Aerial crown-view tile of a tropical tree (Barro Colorado Island, Panama), acquired 20240813:
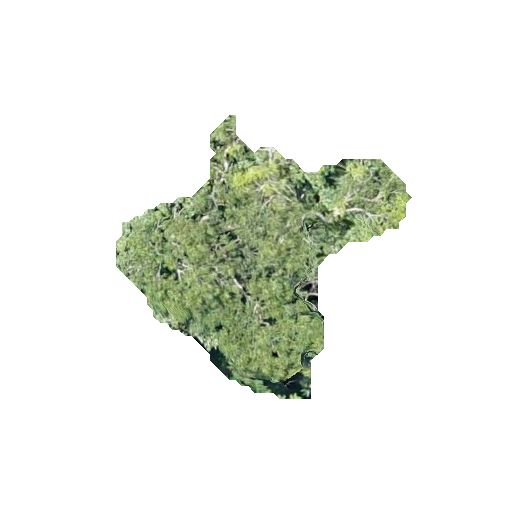
Species: Astronium graveolens
GBIF accepted scientific name: Astronium graveolens
Crown area: 63.776 m²